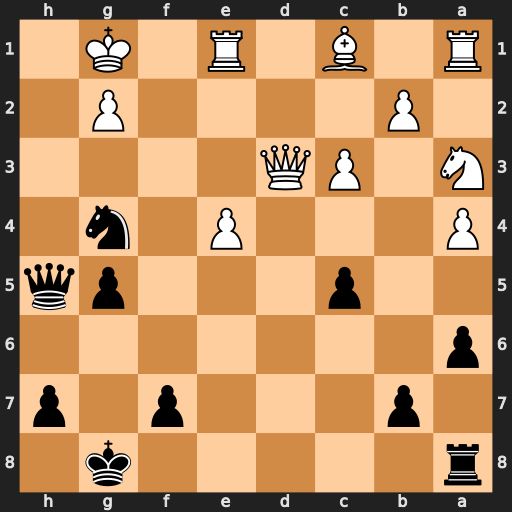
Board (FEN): r5k1/1p3p1p/p7/2p3pq/P3P1n1/N1PQ4/1P4P1/R1B1R1K1
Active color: b
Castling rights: -
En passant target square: -
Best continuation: Qh2+ Kf1 Qh1+ Ke2 Qxg2+ Kd1 Nf2+ Kc2 Nxd3+